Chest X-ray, AP view. Patient: 65 years old, sex M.
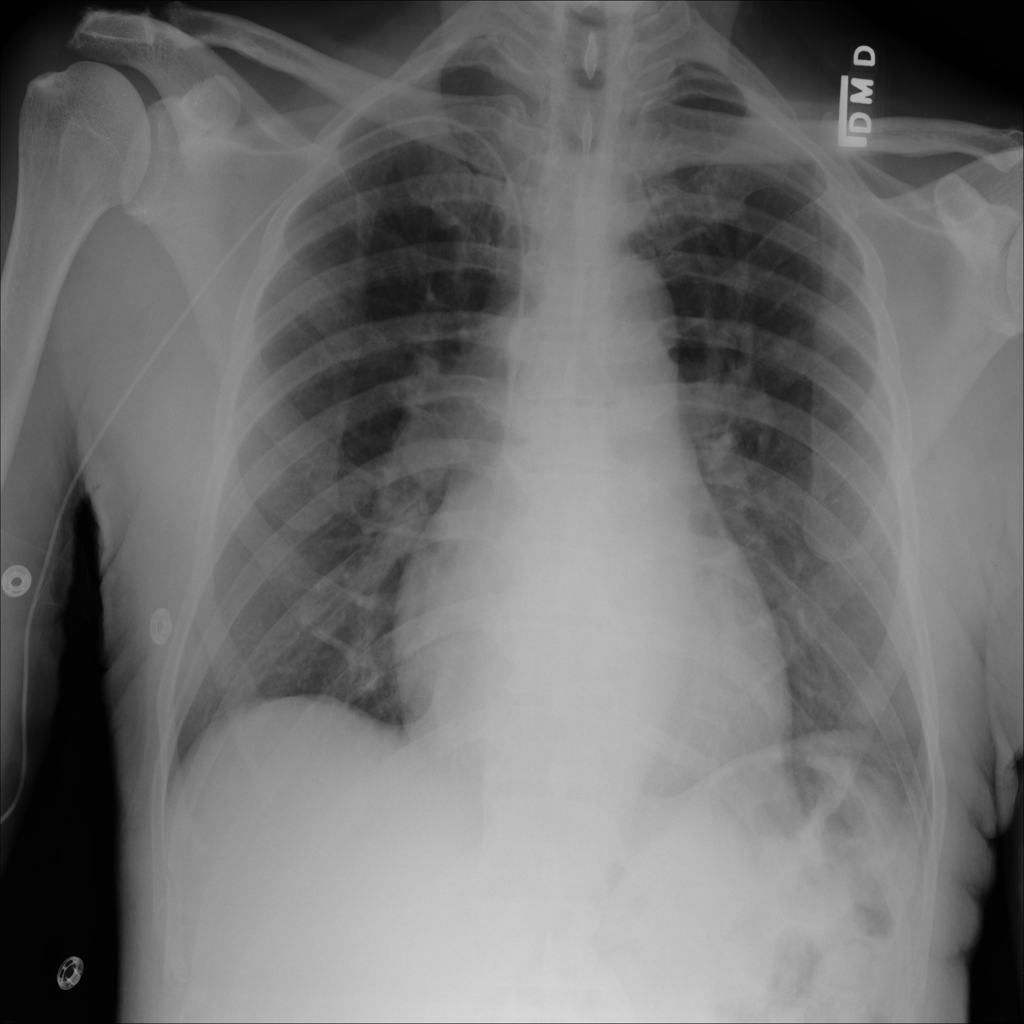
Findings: Cardiomegaly